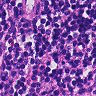
Metastatic tissue present: no